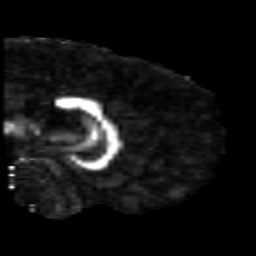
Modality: FA
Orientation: sagittal
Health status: healthy
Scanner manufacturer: siemens
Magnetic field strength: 3 T
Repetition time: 10 s
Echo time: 0.092 s